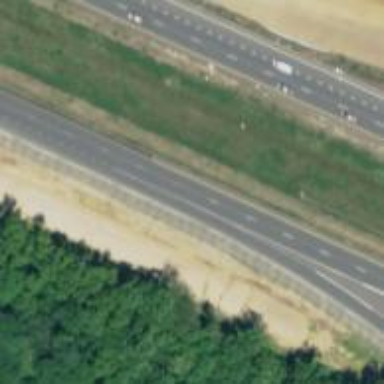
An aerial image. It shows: Motorway junction.